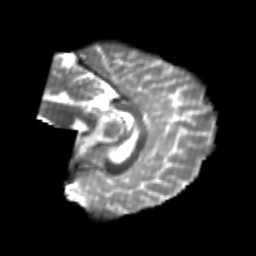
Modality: T2w
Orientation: sagittal
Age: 22
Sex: female
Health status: healthy
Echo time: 0.074 s